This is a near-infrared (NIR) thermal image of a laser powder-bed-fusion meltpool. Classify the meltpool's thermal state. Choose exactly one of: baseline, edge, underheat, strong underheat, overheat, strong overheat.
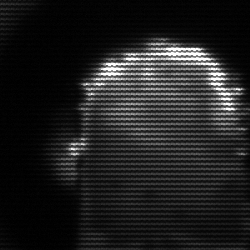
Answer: strong underheat